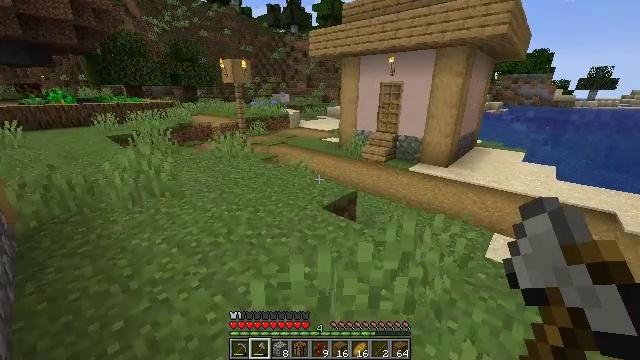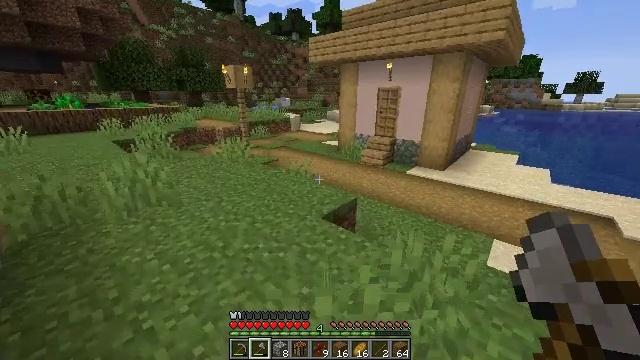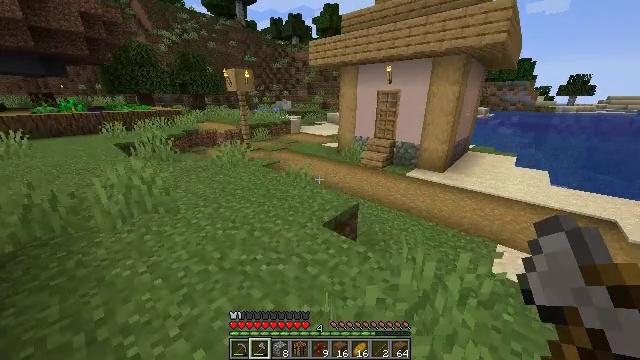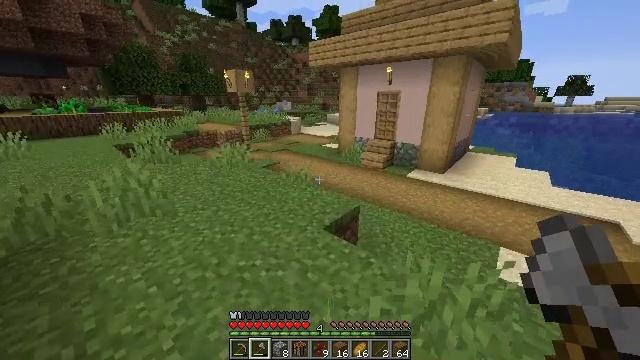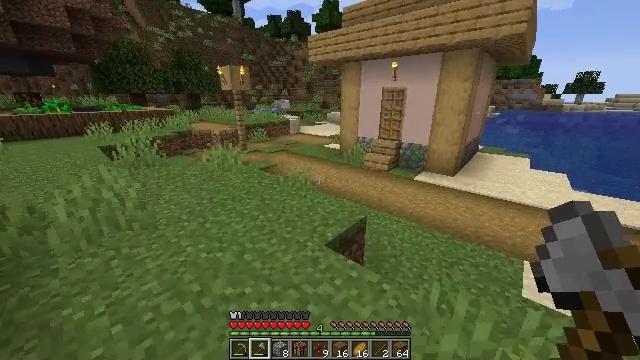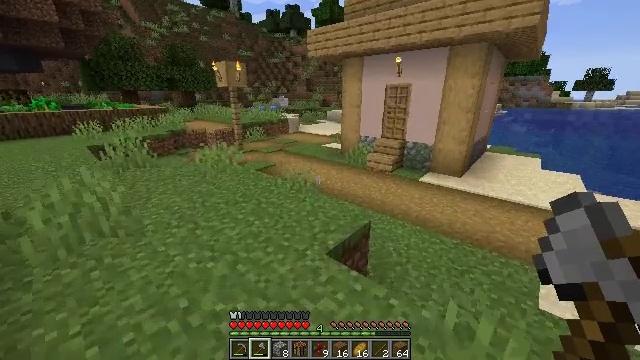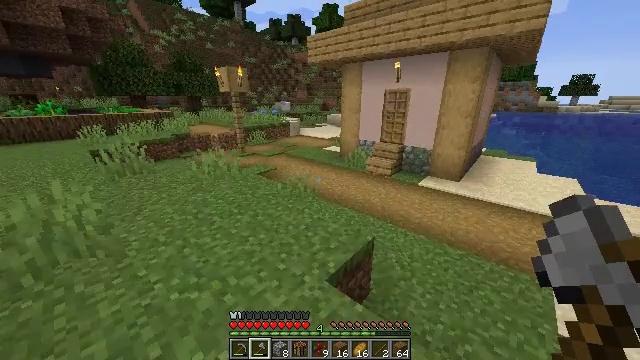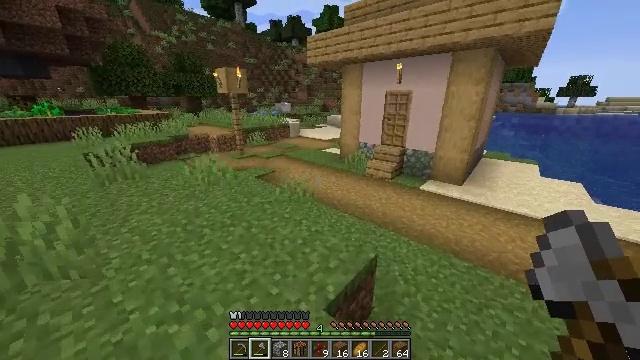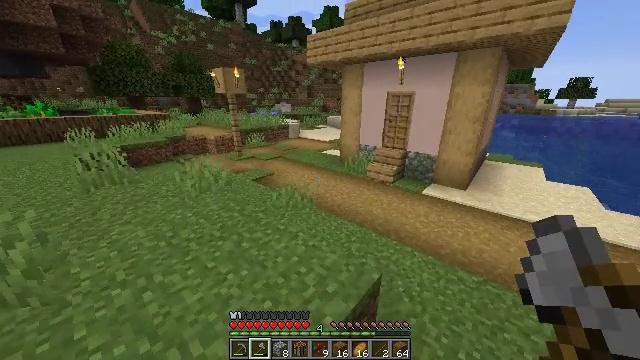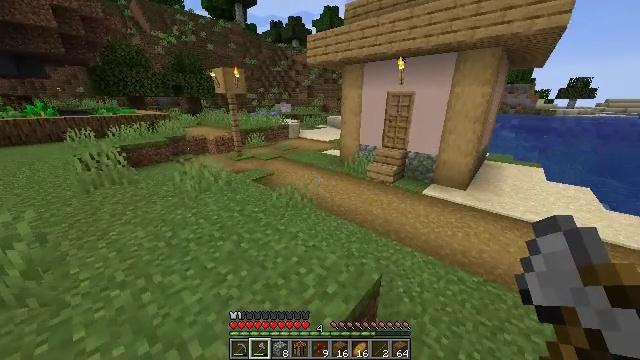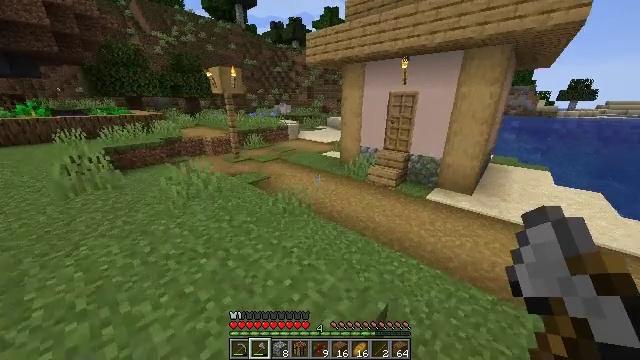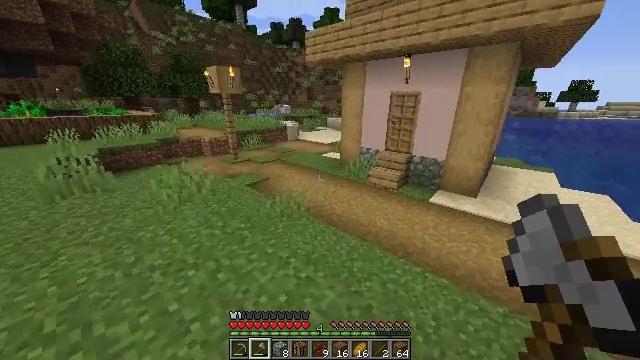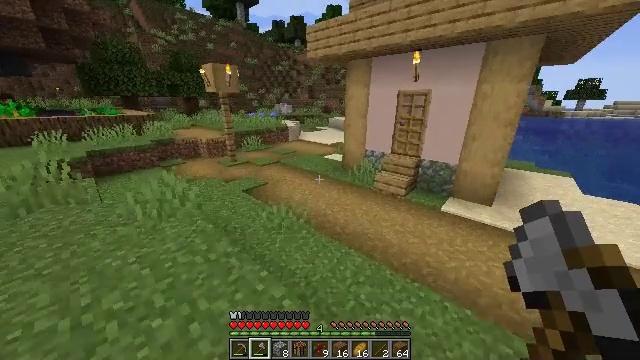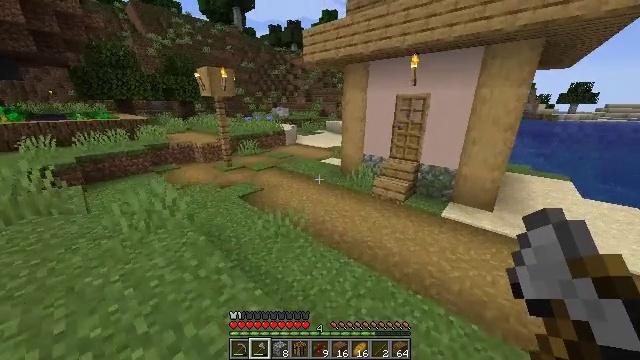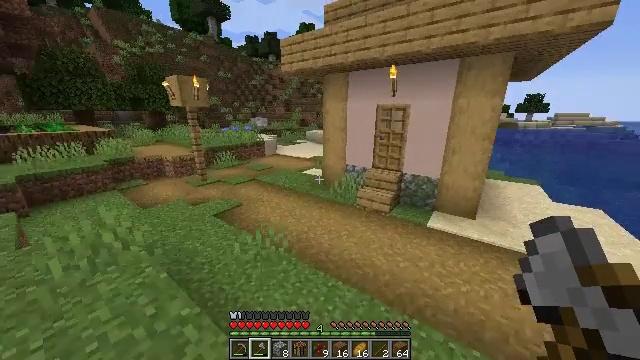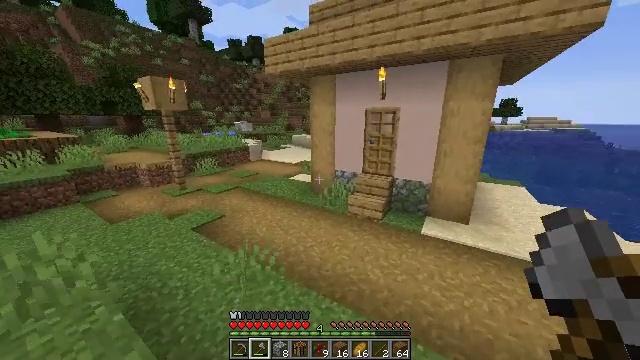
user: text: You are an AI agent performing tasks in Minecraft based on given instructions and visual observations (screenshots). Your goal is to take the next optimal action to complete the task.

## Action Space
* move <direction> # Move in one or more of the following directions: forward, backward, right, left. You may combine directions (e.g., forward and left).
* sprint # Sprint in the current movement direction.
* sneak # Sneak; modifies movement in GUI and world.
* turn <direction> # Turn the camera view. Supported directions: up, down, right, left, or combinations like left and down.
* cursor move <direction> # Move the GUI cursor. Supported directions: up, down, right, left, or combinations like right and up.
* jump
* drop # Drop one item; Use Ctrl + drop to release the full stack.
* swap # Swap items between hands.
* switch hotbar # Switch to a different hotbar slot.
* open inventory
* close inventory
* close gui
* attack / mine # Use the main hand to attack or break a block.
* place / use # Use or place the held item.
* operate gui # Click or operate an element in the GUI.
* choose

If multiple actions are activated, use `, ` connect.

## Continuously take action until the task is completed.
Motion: motion action
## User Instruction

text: Gather hay blocks from the farm.
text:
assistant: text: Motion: move forward, sprint
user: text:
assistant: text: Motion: move forward, sprint
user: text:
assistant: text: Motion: move forward, sprint
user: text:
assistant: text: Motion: move forward, sprint
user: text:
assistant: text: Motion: move forward, sprint
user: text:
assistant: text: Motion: move forward, sprint
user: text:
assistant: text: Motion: move forward, sprint
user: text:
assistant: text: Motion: move forward, sprint
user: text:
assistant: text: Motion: move forward, sprint
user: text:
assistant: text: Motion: move forward, sprint
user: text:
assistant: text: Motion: move forward, sprint
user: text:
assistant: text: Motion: move forward, sprint
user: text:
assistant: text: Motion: move forward, sprint
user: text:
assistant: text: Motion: move forward, turn right and up
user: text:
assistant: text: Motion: move forward, turn right
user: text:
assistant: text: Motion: move forward, turn right
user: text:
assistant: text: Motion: move forward, turn right
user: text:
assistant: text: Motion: move forward, turn right
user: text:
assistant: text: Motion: move forward, turn right and up
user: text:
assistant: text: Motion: move forward
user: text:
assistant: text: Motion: move forward
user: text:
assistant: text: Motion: move forward
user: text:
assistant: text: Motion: move forward, turn left and up
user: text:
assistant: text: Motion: move forward
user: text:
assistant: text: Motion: move forward
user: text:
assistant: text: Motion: move forward
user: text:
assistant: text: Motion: move forward
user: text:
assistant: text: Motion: move forward, turn up
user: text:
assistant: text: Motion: move forward, turn up
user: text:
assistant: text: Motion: move forward